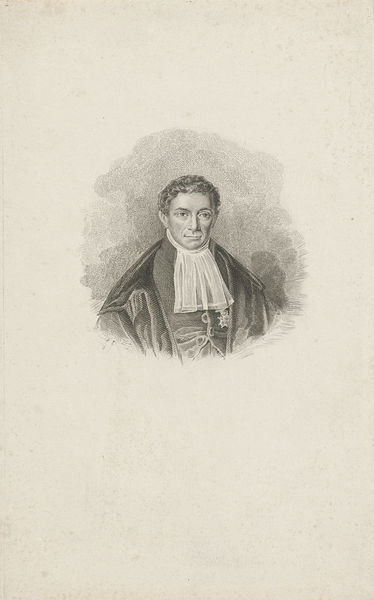
Titel: Portret van Sibrandus Stratingh
Künstler: Carl Cristiaan Fuchs
Standort: Amsterdam
Institution: Rijksmuseum
Schlagwörter: face, portrait, noir, gravure, toge, buste, juge, avocat, lavallière